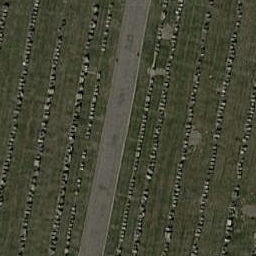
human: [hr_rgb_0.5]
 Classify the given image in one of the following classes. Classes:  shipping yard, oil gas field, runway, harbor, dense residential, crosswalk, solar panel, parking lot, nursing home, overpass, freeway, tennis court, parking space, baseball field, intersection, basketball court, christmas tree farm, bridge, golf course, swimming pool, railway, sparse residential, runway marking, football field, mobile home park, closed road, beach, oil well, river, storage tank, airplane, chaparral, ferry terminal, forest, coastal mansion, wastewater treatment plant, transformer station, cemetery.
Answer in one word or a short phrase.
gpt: cemetery